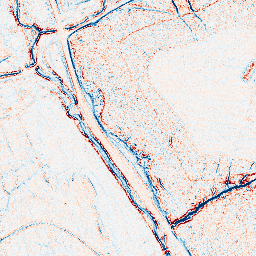
Category: edge_preserving
Decomposition family: anisotropic_diffusion
Decomposition parameters: iterations: 10
kappa: 30
gamma: 0.05
Upsampling method: regularized
Upsampling parameters: scale: 4
lambda_reg: 0.001
Upsampling scale: 4